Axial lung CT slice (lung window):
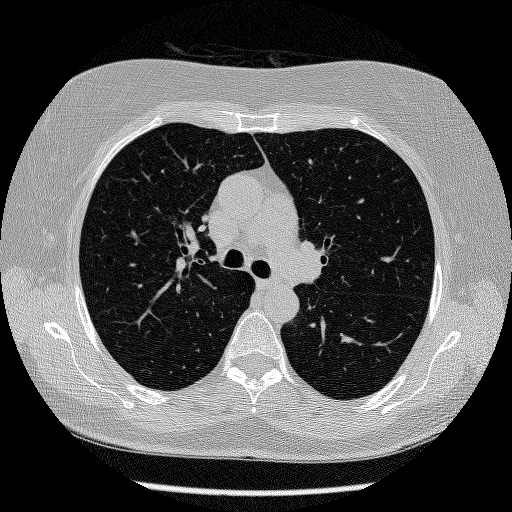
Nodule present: no